Question: Please refer the attached screenshot. I have an array of the checkbox and a button for the post back in ASP.Net page. I have written a function as follows to determine what all check boxes have been checked on the button click event: The following code is a part of the business component which is called from ASP.Net. Please let me know how can I return actionArray back to calling functon in ASP.Net page.
'''
public void checkBoxValidation(Control parent, string strKey)
{
XmlDocument getCyleXML = new XmlDocument();
string strChkID="", strActionXPath = "",strAction="";
ArrayList actionArray = new ArrayList();
// Loop through all the controls on the page
foreach (Control c in parent.Controls)
{
// Check and see if it's a checkbox.
if ((c.GetType() == typeof(CheckBox)))
{
// Since its a checkbox, see if this is checked.
if (((CheckBox)(c)).Checked == true)
{
// Find the ID of the checkbox
strChkID = ((CheckBox)(c)).ID.ToString();
getCyleXML = CycleXML(strKey);
strActionXPath = "/Actions/Action[checkbox='" + strChkID + "']/*[self::Name]";
strAction = getCyleXML.SelectSingleNode(strActionXPath).ToString();
actionArray.Add(strAction);
}
}
// Now we need to call itself (recursion) because all items (Panel, GroupBox, etc) is a container so we need to check
// all containers for any checkboxes.
if (c.HasControls())
{
checkBoxValidation(c, strKey);
}
}
}
'''
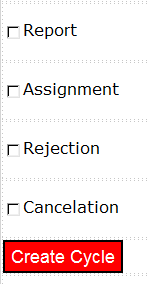
Answer: The code should be like this :
'''
public ArrayList checkBoxValidation(Control parent, string strKey, ArrayList actionArray)
{
XmlDocument getCyleXML = new XmlDocument();
string strChkID="", strActionXPath = "",strAction="";
if(actionArray == null) { actionArray = new ArrayList(); }
// Loop through all the controls on the page
foreach (Control c in parent.Controls)
{
// Check and see if it's a checkbox.
if ((c.GetType() == typeof(CheckBox)))
{
// Since its a checkbox, see if this is checked.
if (((CheckBox)(c)).Checked == true)
{
// Find the ID of the checkbox
strChkID = ((CheckBox)(c)).ID.ToString();
getCyleXML = CycleXML(strKey);
strActionXPath = "/Actions/Action[checkbox='" + strChkID + "']/*self::Name]";
strAction = getCyleXML.SelectSingleNode(strActionXPath).ToString();
actionArray.Add(strAction);
}
}
// Now we need to call itself (recursion) because all items (Panel, GroupBox, etc) is a container so we need to check
// all containers for any checkboxes.
if (c.HasControls())
{
checkBoxValidation(c, strKey, actionArray);
}
}
return actionArray;
}
'''